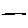
Label: line